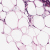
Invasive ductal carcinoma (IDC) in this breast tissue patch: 0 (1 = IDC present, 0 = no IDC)